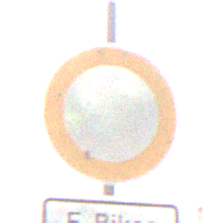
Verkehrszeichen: VerbotFahrzeugeAllerArt
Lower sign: BesondereFahrzeugeUndTransportgueter13
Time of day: MorningAfternoon
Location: Outdoor (Nature)
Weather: PartlyCloudy
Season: Winter
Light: Natural